Question: I'm trying to make a responsive web with the next layout:

The image is self descriptive but what I'm trying to accomplish is the next:
'''
<div id="container">
<ul>
<li><img src="first.jpg"></li>
<li><img src="second.jpg"></li>
<li><img src="third.jpg"></li>
</ul>
<ul>
<li><img src="first.jpg"></li>
<li><img src="second.jpg"></li>
<li><img src="third.jpg"></li>
</ul>
</div>
'''
All the images inside the '<li>' will be squares of 350px. My idea is that they fit inside the 3 images '<ul>' with the correct size (depending on the width, they will be resized). Also they must be the first and last with no margin and the one in the middel centered with a little margin in each side.
I know how to accomplish this in a "old" fashioned way, creating various '<div>' with float left, float right, etc. but I was wondering if exists an easy way to do it in CSS3 because I only need to support modern browsers.
Thanks in advance!
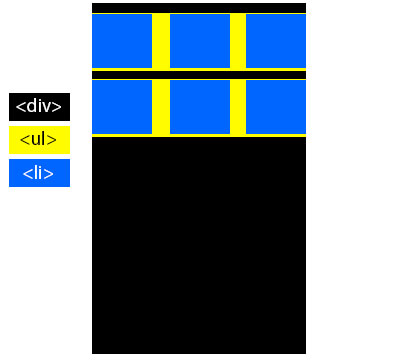
Answer: I would suggest using display: table, table-row,table-cell, to get the desired effect you want.